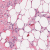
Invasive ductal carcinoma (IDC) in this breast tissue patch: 0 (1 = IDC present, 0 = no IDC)